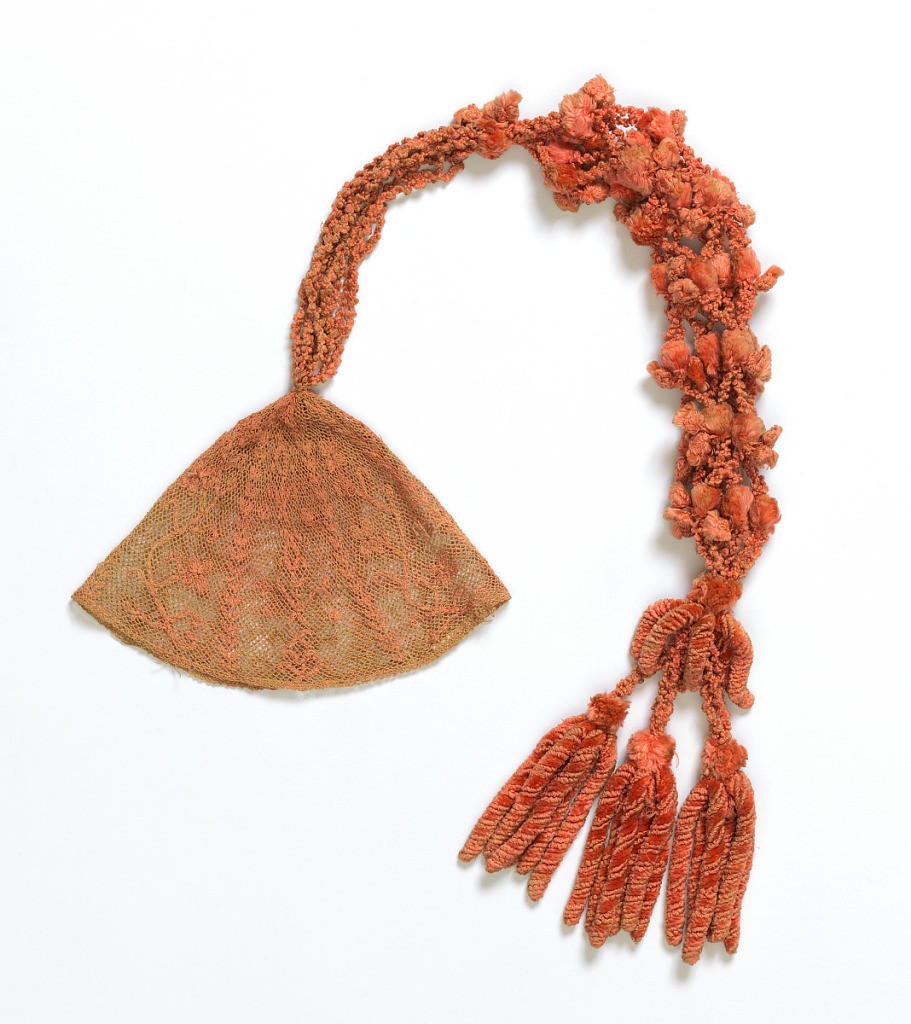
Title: Cap
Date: late 18th century
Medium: silk Technique: knitted Label: Knitted silk
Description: Close fitting skull cap of pink silk net. Embroidered in pink silks. Very long elaborate tassel of strands of chenille in coral pink, made into a group of strands.